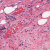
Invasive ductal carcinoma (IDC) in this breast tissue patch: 0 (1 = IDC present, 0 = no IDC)